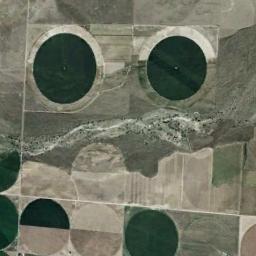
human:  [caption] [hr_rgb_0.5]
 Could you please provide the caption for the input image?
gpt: Round fields are separated by white lines .

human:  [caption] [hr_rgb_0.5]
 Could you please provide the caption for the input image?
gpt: Several green, Tan and circular farmland .

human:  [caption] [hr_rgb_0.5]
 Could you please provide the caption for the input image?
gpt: Some green circle farmland are in the bare land .

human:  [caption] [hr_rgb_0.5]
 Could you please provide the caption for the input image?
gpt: Several circular farmlands with different colors are on the wasteland .

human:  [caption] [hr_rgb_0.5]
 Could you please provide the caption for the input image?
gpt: There are several circular farmlands with a river beside .